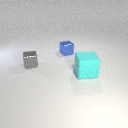
large cyan rubber cube to the right of small blue metal cube